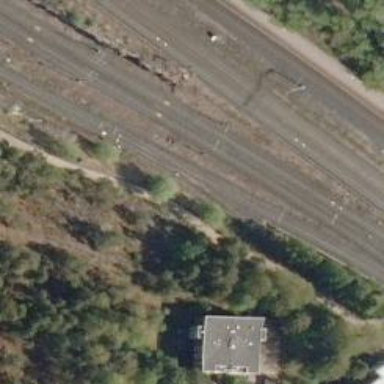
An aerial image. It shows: Railway signal supported by catenary mast.